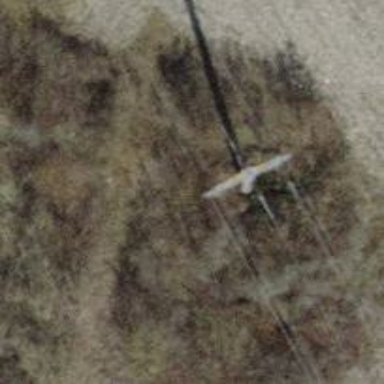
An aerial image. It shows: Power line is depicted.